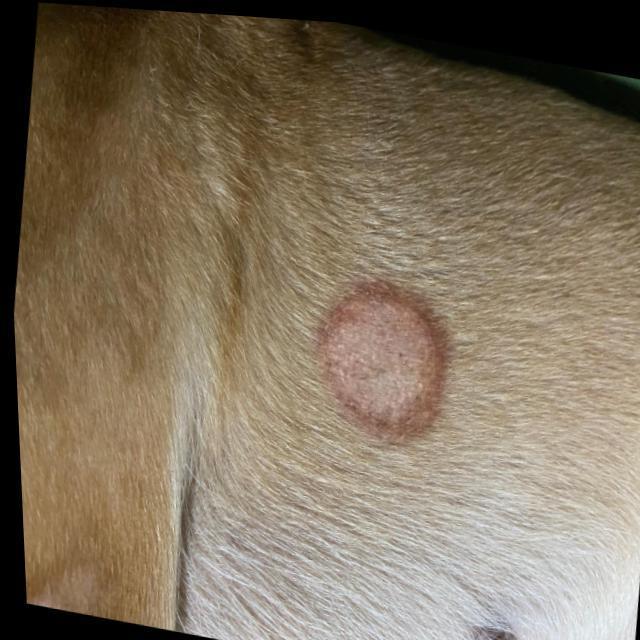
Canine ringworm (Dermatophytosis) — fungal infection caused by Microsporum or Trichophyton. Presents with circular alopecia, scaling, crusting, and broken hairs.